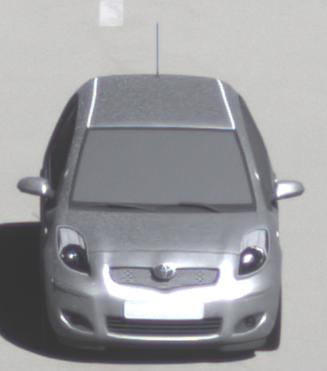
Make: Toyota
Model: Yaris 1.0
Detailed model: Yaris (XP13)
Model produced from: 2011/10
Model produced until: 2014/08
Doors: 3
Color: white
Road condition: dry road
Daytime: morning or afternoon
Contrast: high contrast